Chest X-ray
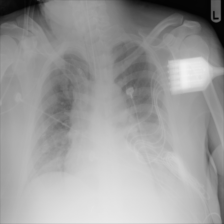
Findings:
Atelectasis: negative
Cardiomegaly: negative
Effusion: positive
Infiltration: positive
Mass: negative
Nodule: negative
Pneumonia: negative
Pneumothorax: negative
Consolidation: negative
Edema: negative
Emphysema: negative
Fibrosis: negative
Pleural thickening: negative
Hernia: negative